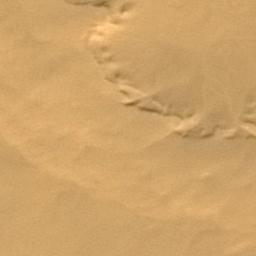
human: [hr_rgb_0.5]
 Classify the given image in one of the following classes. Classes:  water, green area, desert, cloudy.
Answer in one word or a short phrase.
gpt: desert